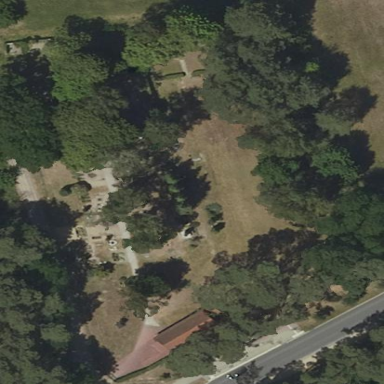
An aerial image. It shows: Cemetery.